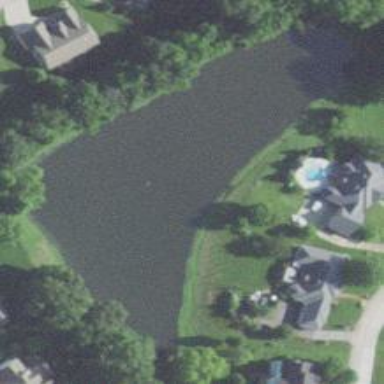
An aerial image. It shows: Pond surrounded by natural water.